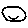
Label: smiley face